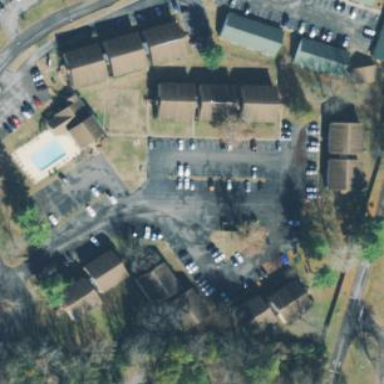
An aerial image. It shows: Residential area with apartments.